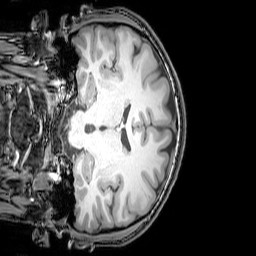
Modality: T1w
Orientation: coronal
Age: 24
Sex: male
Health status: healthy
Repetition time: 0.081 s
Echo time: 0.037 s